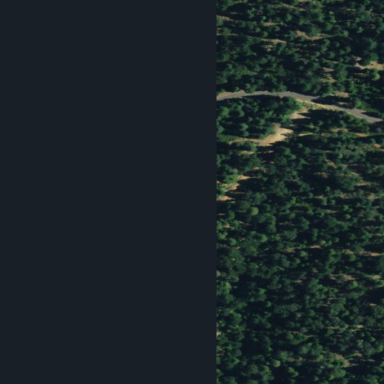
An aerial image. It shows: Evergreen forest with needle-leaved trees.